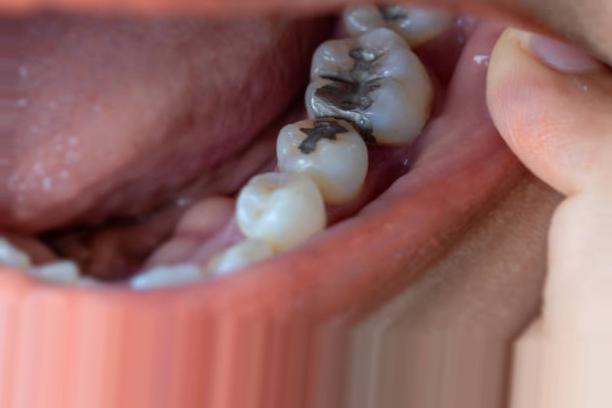
Condition: Caries